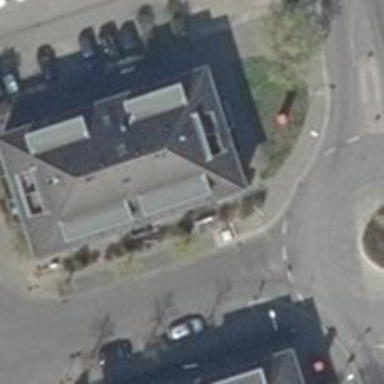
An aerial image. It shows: Furniture shop.